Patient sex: F
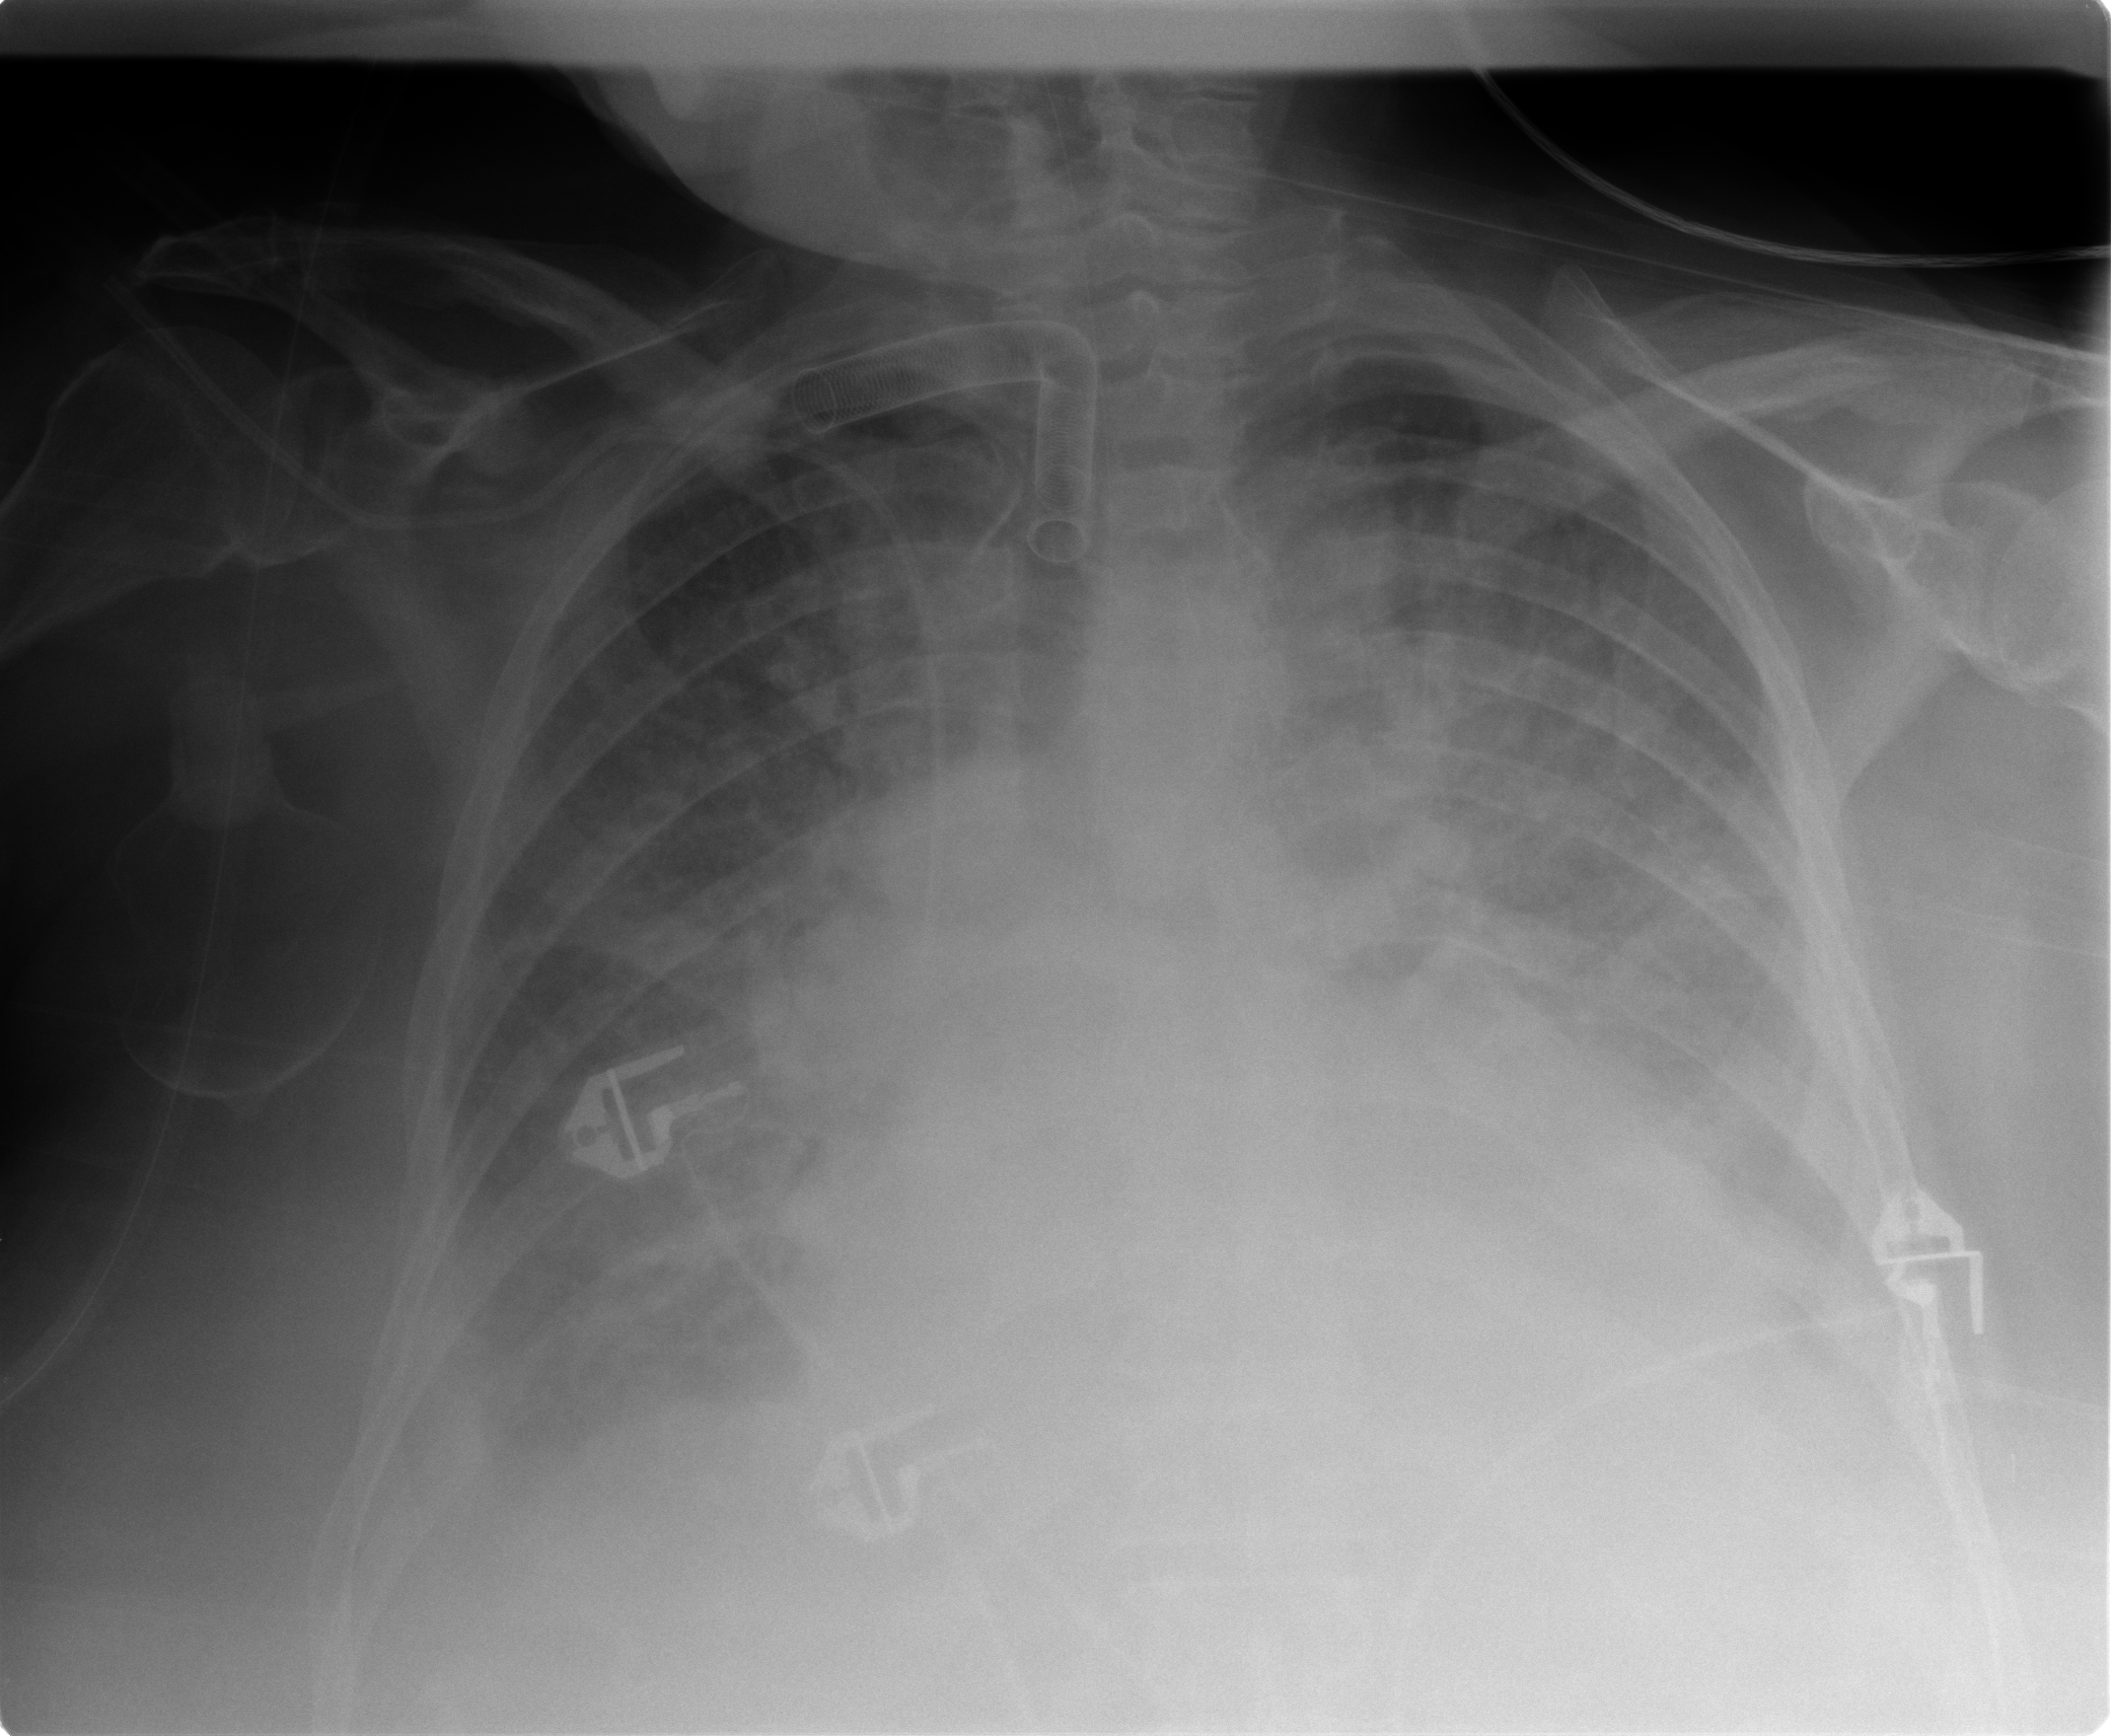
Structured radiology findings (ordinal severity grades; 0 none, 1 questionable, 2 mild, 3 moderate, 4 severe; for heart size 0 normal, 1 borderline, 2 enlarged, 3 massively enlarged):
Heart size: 2
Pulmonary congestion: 3
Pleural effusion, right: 2
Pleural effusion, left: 3
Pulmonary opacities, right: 3
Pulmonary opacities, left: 3
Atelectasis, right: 3
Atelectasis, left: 3